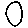
Label: circle